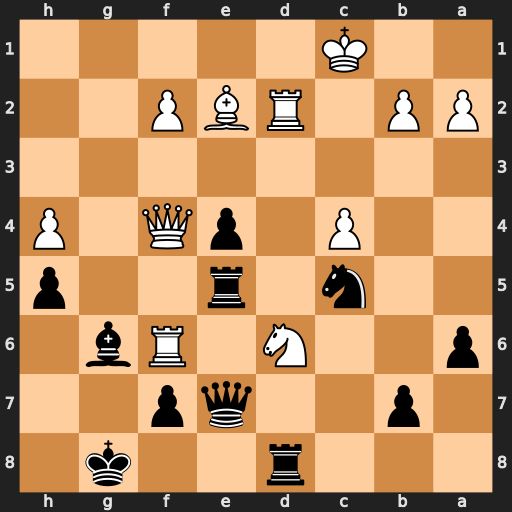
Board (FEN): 3r2k1/1p2qp2/p2N1Rb1/2n1r2p/2P1pQ1P/8/PP1RBP2/2K5
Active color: b
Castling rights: -
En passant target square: -
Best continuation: Nd3+ Bxd3 exd3 Rxg6+ fxg6